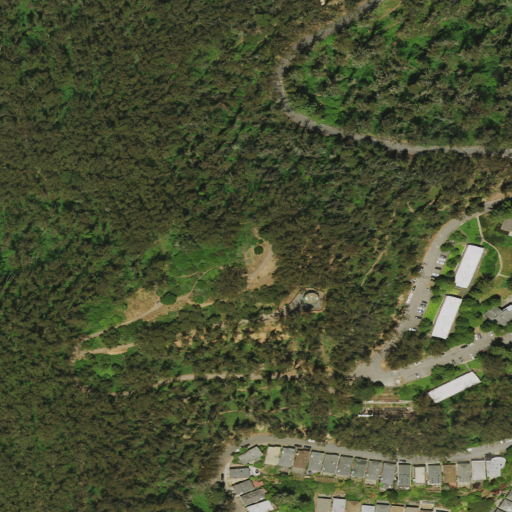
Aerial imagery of mountain in California named Mount Sutro containing evergreen forest, open development, low intensity development, mixed forest, medium intensity development, and grassland